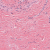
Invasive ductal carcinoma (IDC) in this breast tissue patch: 0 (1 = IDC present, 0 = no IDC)